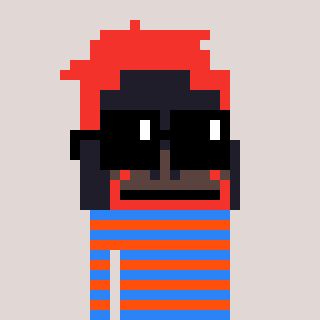
a pixel art character with square black sunglasses, a orangutan-shaped head and a orange-colored body on a warm background